Question: I have the following Excel sheet

In column J i need the final difference between the first cell in the row and the last cell (with a number).
Numbers can appear from column C until column I. Numbers do not always start in column C and do not always end in column I, but there are never empty cells in between.
Basically i need to subtract the value in the first cell with a number from the last cell with a number. The last value in the range from C-I minus the first value in that range with the result being displayed in J.
I filled in column J manually for now, however I would like to do it with formula.
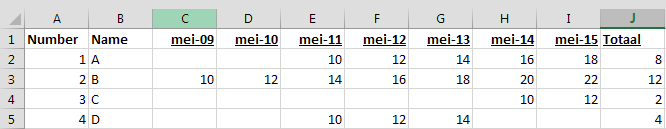
Answer: If the numbers are always ordered from smallest to largest, you could simply do this:
'''
=MAX(C2:I2)-MIN(C2:I2)
'''
---
If not, things become a bit more difficult. Here's another solution that should work for non-ordered entries:
First, add an empty column to the right of Totaal.
Second, add seven columns with the following contents:
'''
=IF(ISBLANK(C2),M2,C2)
=IF(ISBLANK(D2),N2,D2)
...
'''
Third, add another empty column.
Fourth, add seven columns with the following contents:
'''
=IF(ISBLANK(C2),S2,C2)
=IF(ISBLANK(D2),T2,D2)
...
'''
Totaal can then be calculated with
'''
=Z2-L2
'''